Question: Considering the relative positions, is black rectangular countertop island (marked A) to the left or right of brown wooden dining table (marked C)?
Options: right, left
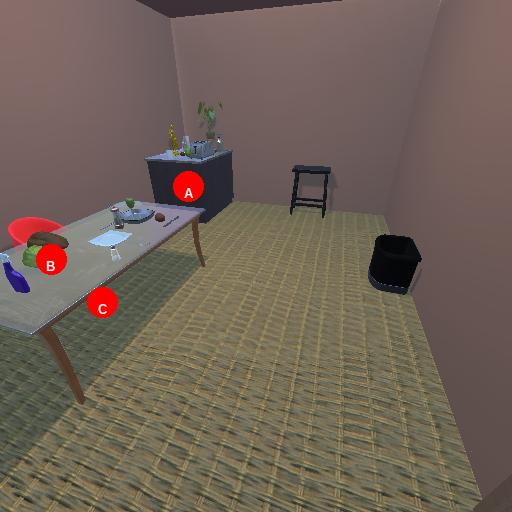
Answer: right